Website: macys
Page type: billing-address
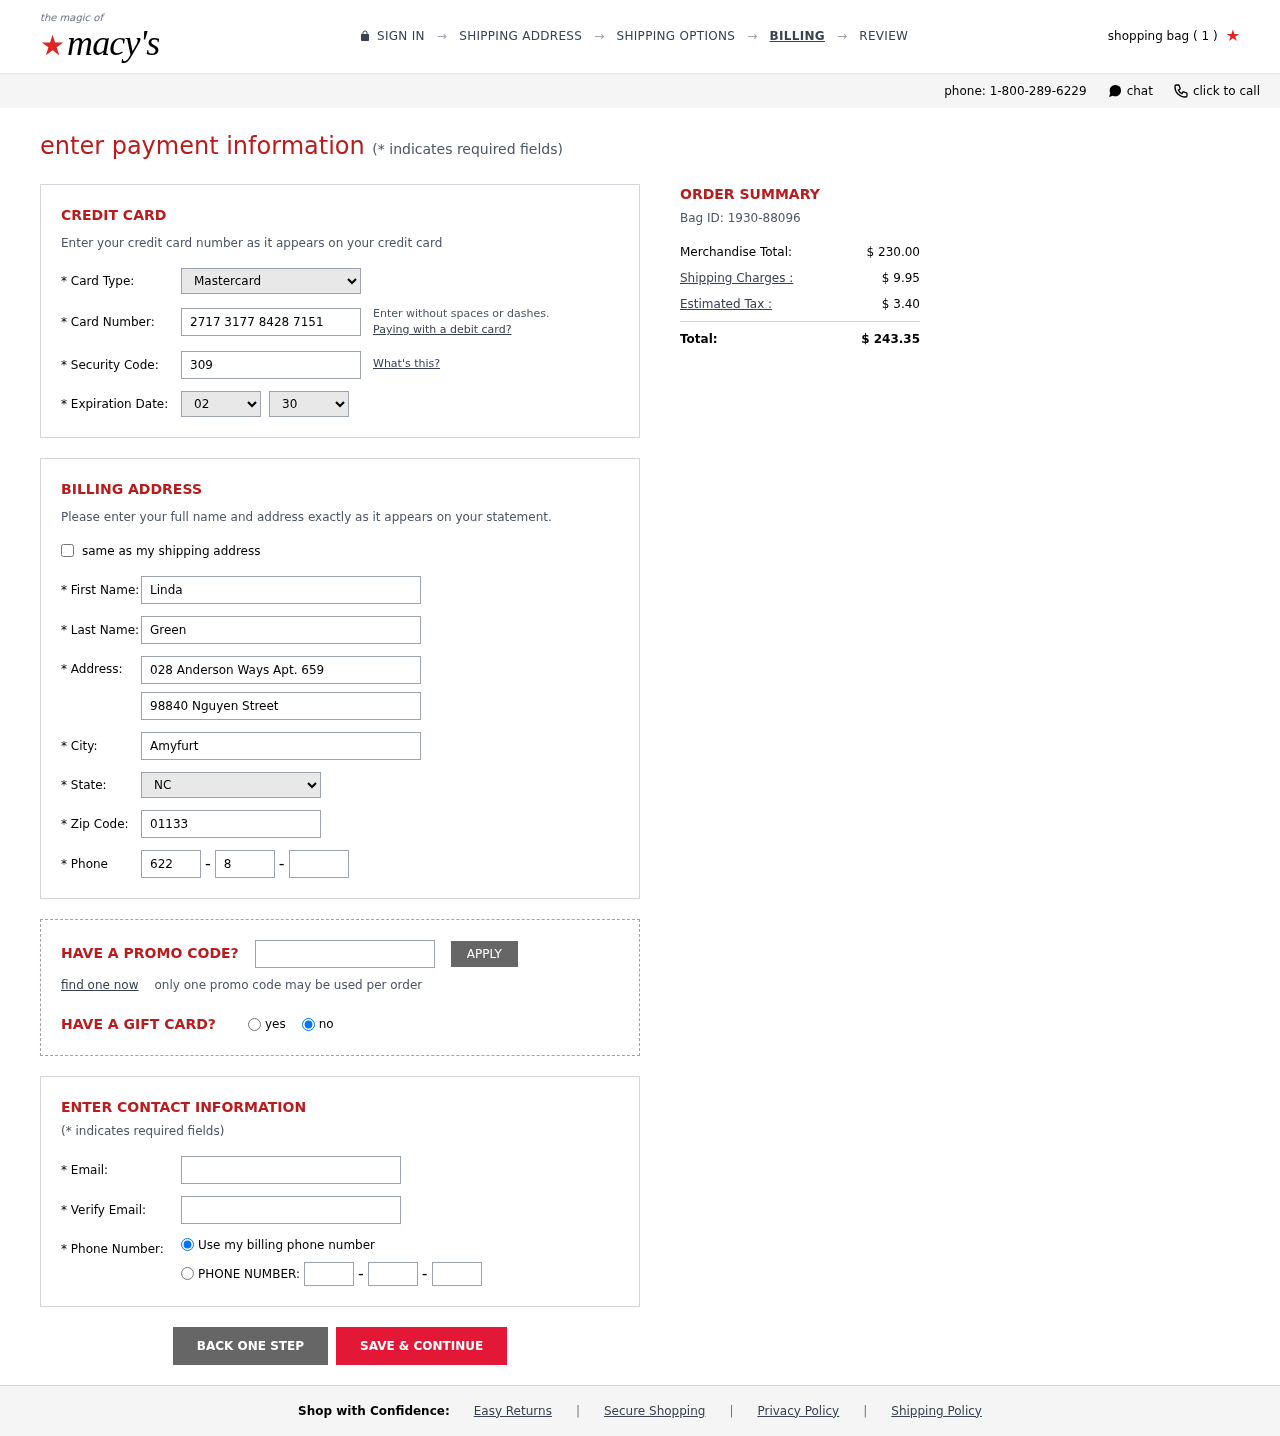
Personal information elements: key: PII_CARD_CVV
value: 309
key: PII_CARD_EXPIRY_MONTH
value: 02
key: PII_CARD_EXPIRY_YEAR
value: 30
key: PII_CARD_NUMBER
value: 2717 3177 8428 7151
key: PII_CARD_TYPE
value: Mastercard
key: PII_CITY
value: Amyfurt
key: PII_EMAIL
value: linda_green@yahoo.com
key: PII_FIRSTNAME
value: Linda
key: PII_LASTNAME
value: Green
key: PII_PHONE_AREA
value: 622
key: PII_PHONE_PREFIX
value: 825
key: PII_PHONE_SUFFIX
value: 6405
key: PII_POSTCODE
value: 01133
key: PII_STATE_ABBR
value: NC
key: PII_STREET
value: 028 Anderson Ways Apt. 659
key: PII_STREET2
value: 98840 Nguyen Street
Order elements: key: ORDER_NUM_ITEMS
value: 1
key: ORDER_ID
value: Bag ID: 1930-88096
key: ORDER_SUBTOTAL
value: $ 230.00
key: ORDER_SHIPPING_COST
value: $ 9.95
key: ORDER_TAX
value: $ 3.40
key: ORDER_TOTAL
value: $ 243.35